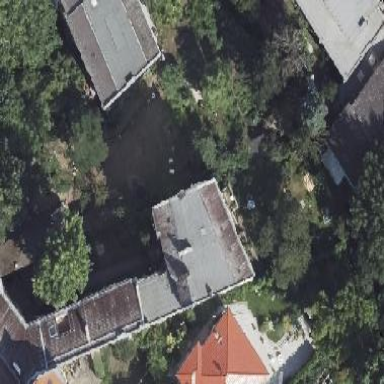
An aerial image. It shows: Building with saltbox-shaped roof.